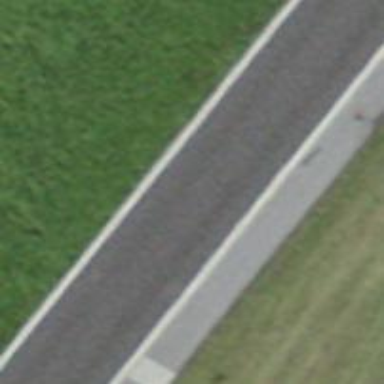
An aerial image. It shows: Asphalt road with primary designation. There is sidewalk on the left side.